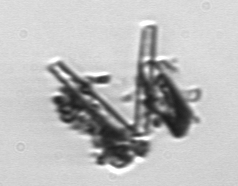
Label: Thalassionema